Field crop: tomato
Growth stage: 2
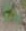
Species: solanum